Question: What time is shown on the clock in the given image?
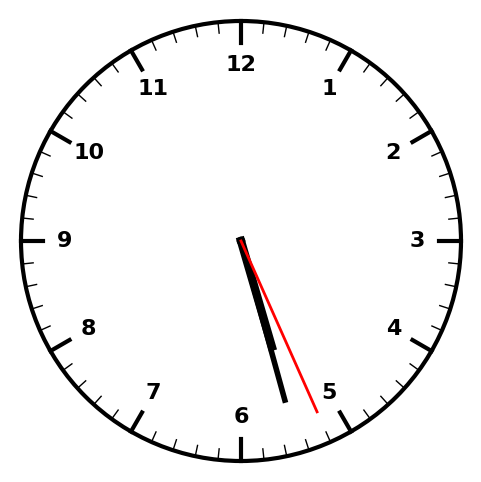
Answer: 05:27:26